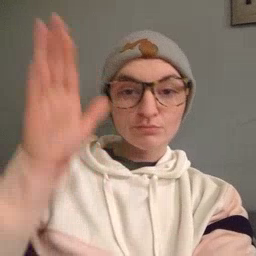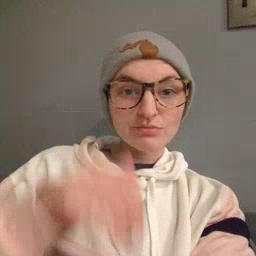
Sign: donkey